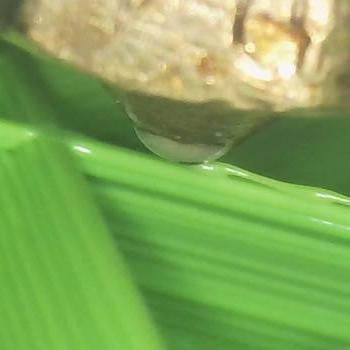
Flow rate: 33%